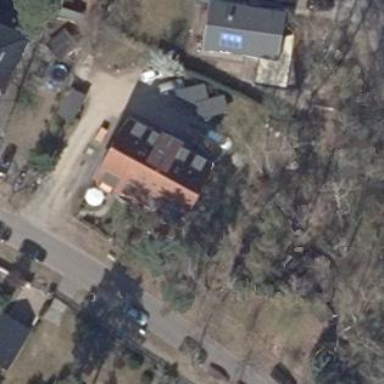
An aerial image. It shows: Detached building.